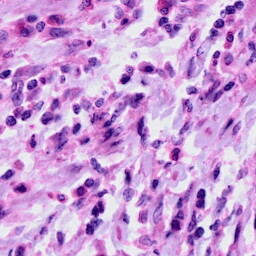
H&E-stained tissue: Cervix